Question: I am learning Java Swings, and i am creating one frame and i want to add to it more than one panel with different orientations, as you see below in the code 'jpanet_1' and 'jpanel_2' each of them has a specific dimensions set using 'setBound()' method.
The problem is at run time, "hello world" appears only in the second panel and does not appear in the first one. I tried to switch the order in which I am adding the two panels to the main frame as follows:
'''
jFrame_2.add(jPanel_2);
jFrame_2.add(jPanel_1);
'''
But then, the "hello world" is added to panel_2 only.
1. Please let me know how to add the two panels to the frame so the the statement "hello world" appears in both
2. As you see in the code, i a specifying dimensions to each panel I wish to add to the frame, then I add it, is there any other recommended way to add panels to frames?

## CODE:
'''
public class GUI_01 {
JFrame jFrame_1;
JFrame jFrame_2;
JPanel jPanel_1;
JPanel jPanel_2;
final JLabel jLabel_Hello = new JLabel("Hello World");
JOptionPane jOptions;
final String[] options = {"yes", "no", "maybe"};
public GUI_01() {
// TODO Auto-generated constructor stub
setUpGUI1();
setUpGUI2();
}
private void setUpGUI2() {
// TODO Auto-generated method stub
jFrame_2 = new JFrame("Border Demo");
jPanel_1 = new JPanel();
jPanel_2 = new JPanel();
jPanel_1.setBorder(BorderFactory.createTitledBorder("title"));
jPanel_1.setBounds(30, 100, 110, 300);
jPanel_1.add(jLabel_Hello);
jPanel_2.setBorder(BorderFactory.createLoweredBevelBorder());
jPanel_2.setBounds(20, 50, 120, 80);
jPanel_2.add(jLabel_Hello);
jFrame_2.setBounds(0, 0, 600, 600);
jFrame_2.add(jPanel_1);
jFrame_2.add(jPanel_2);
jFrame_2.setVisible(true);
}
'''
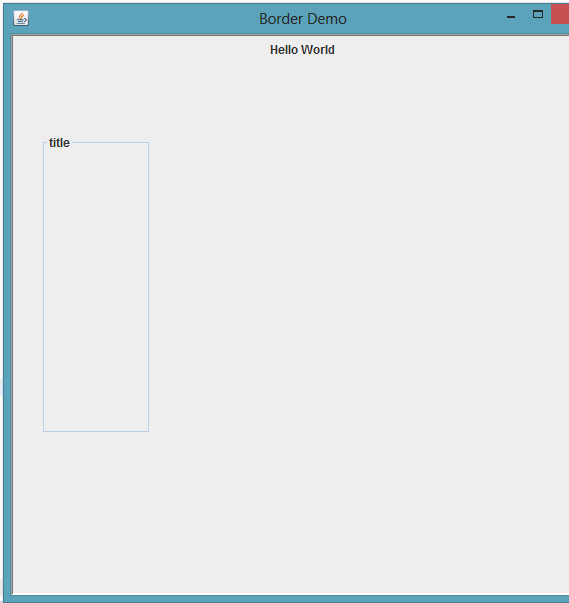
Answer: > the problem is at run time, "hello world" appears only in the second panel and does not appear in
That is correct. A component can only have a single parent.
If you want the text "Hello World" then you need to create two JLabels and add one of the labels to each panel.
'''
JLabel label1 = new JLabel("Hello World");
JPanel panel1 = new JPanel();
panel1.add( label1 );
JLabel label2 = new JLabel("Hello World");
JPanel panel2 = new JPanel();
panel2.add( label2 );
'''
> I tried to use gridlayout but i could not place a jpanel in a specific cell of gridlayout..
You can't just add components to random cells. You must have components in every cell, or in the case of a GridBagLayout, the component can span multiple cells.